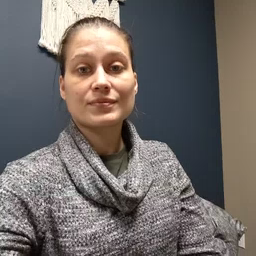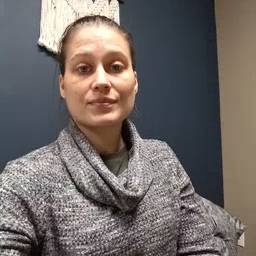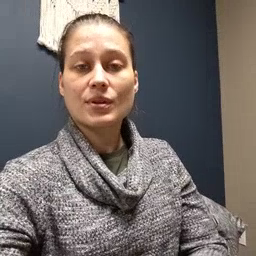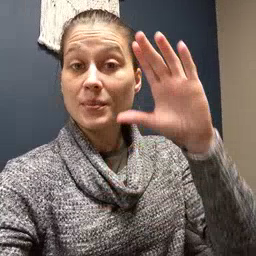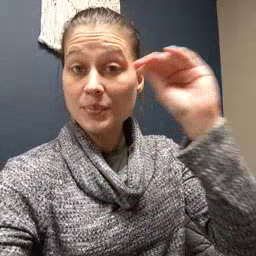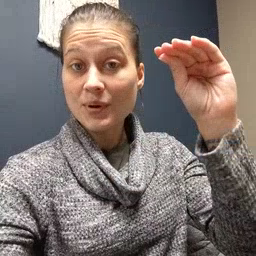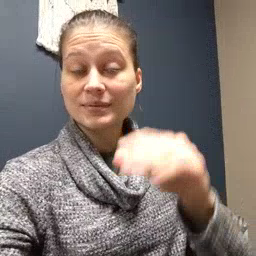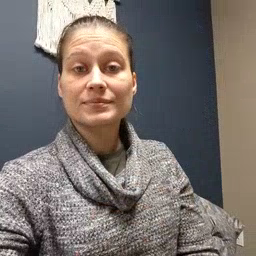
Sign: boy